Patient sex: M
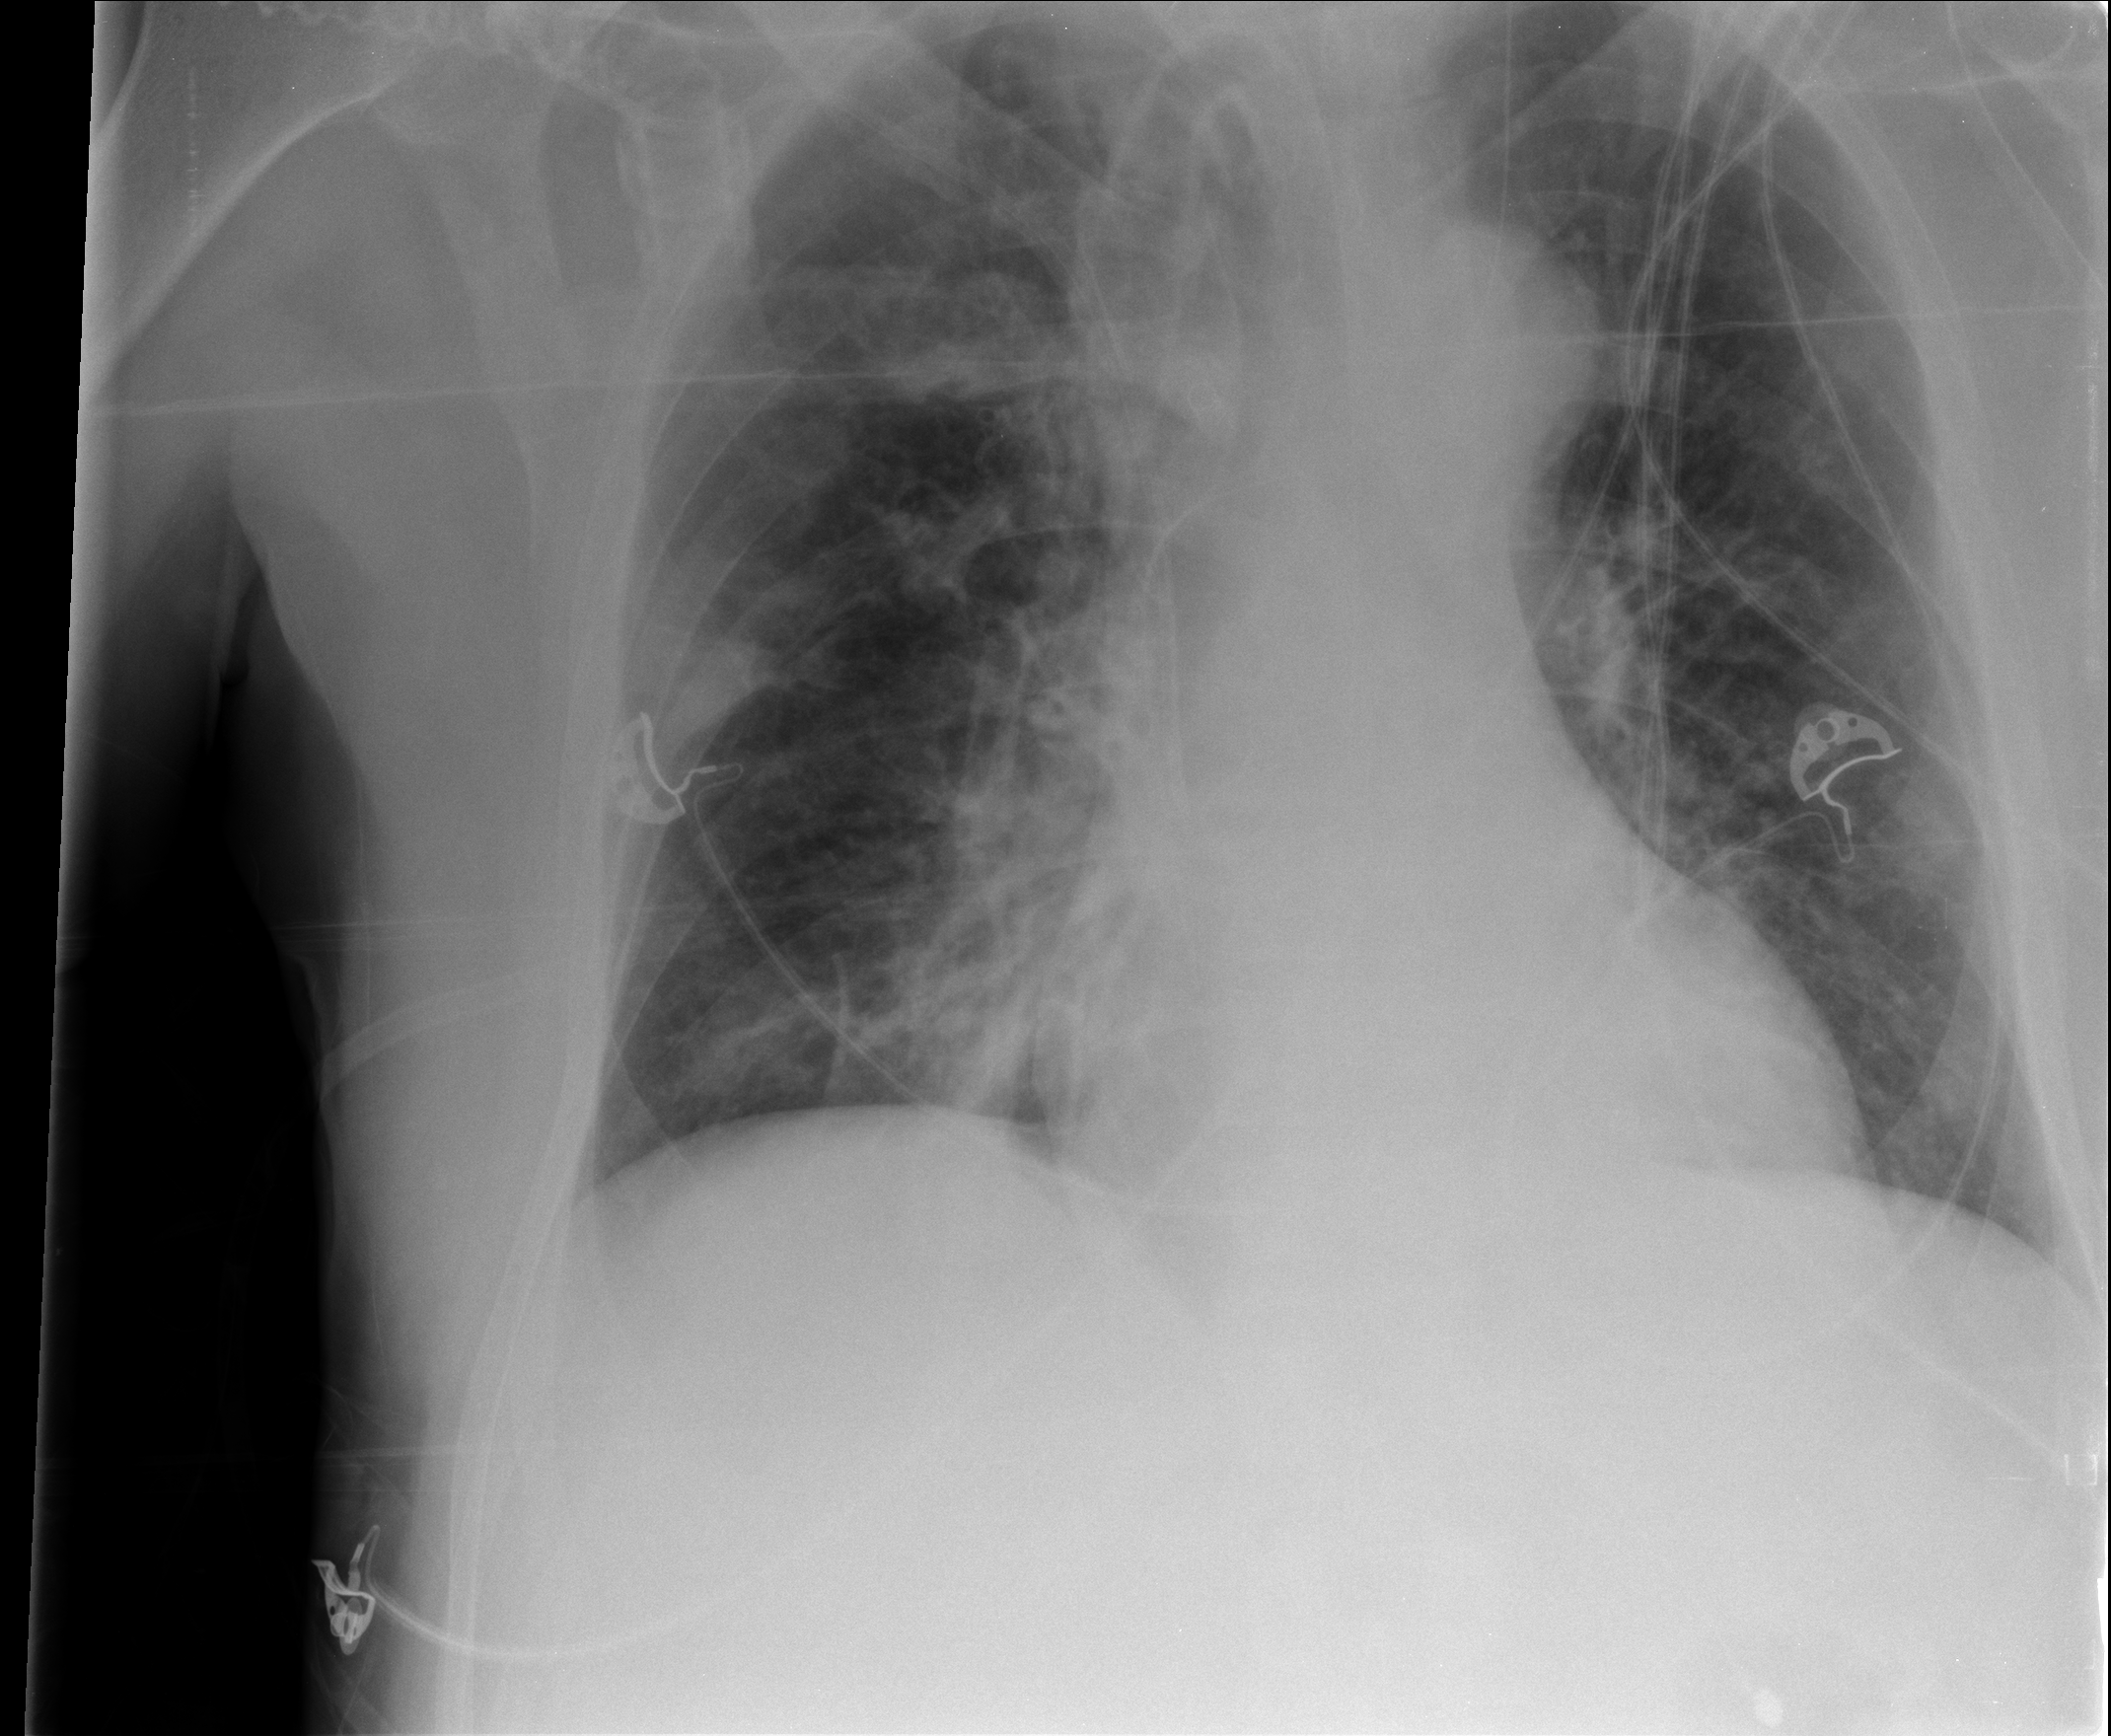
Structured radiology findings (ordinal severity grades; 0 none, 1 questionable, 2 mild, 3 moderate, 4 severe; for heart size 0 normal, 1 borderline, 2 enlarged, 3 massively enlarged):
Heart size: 1
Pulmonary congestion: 2
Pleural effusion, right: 0
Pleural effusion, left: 0
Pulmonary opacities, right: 1
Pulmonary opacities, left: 0
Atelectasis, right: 2
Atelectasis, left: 0